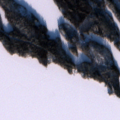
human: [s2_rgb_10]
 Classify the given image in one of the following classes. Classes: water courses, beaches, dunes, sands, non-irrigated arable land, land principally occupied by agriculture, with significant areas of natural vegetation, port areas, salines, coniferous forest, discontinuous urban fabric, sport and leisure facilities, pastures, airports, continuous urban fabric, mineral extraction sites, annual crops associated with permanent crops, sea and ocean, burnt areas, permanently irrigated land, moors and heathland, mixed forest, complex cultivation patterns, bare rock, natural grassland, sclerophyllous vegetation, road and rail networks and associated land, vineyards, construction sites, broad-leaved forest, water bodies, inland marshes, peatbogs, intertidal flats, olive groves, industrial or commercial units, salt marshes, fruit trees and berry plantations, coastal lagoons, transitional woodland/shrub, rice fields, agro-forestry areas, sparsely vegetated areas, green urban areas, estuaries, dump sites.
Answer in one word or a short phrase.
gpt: mixed forest, water bodies